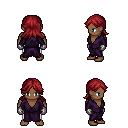
a pixel art fantasy rpg character, male body template, human, dark skin, purple robe, white pants, brunette loose hair, metal gloves, four views (front, back, left, right), 2x2 character sprite sheet, small pixel art, hard edges, no anti-aliasing